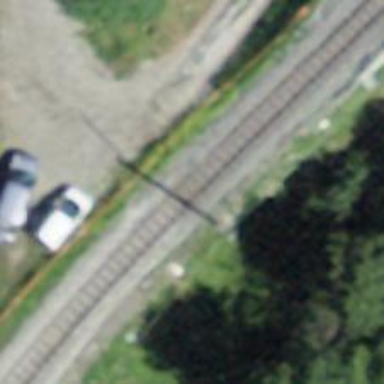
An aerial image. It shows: Narrow-gauge railway bridge with electrified contact lines over single track.